Question: I am searching my Javascript file for certain text. I entered that text into the search box, and it helpfully tells me that there are four matches. So far, so good. But how can I go to the next/previous match?

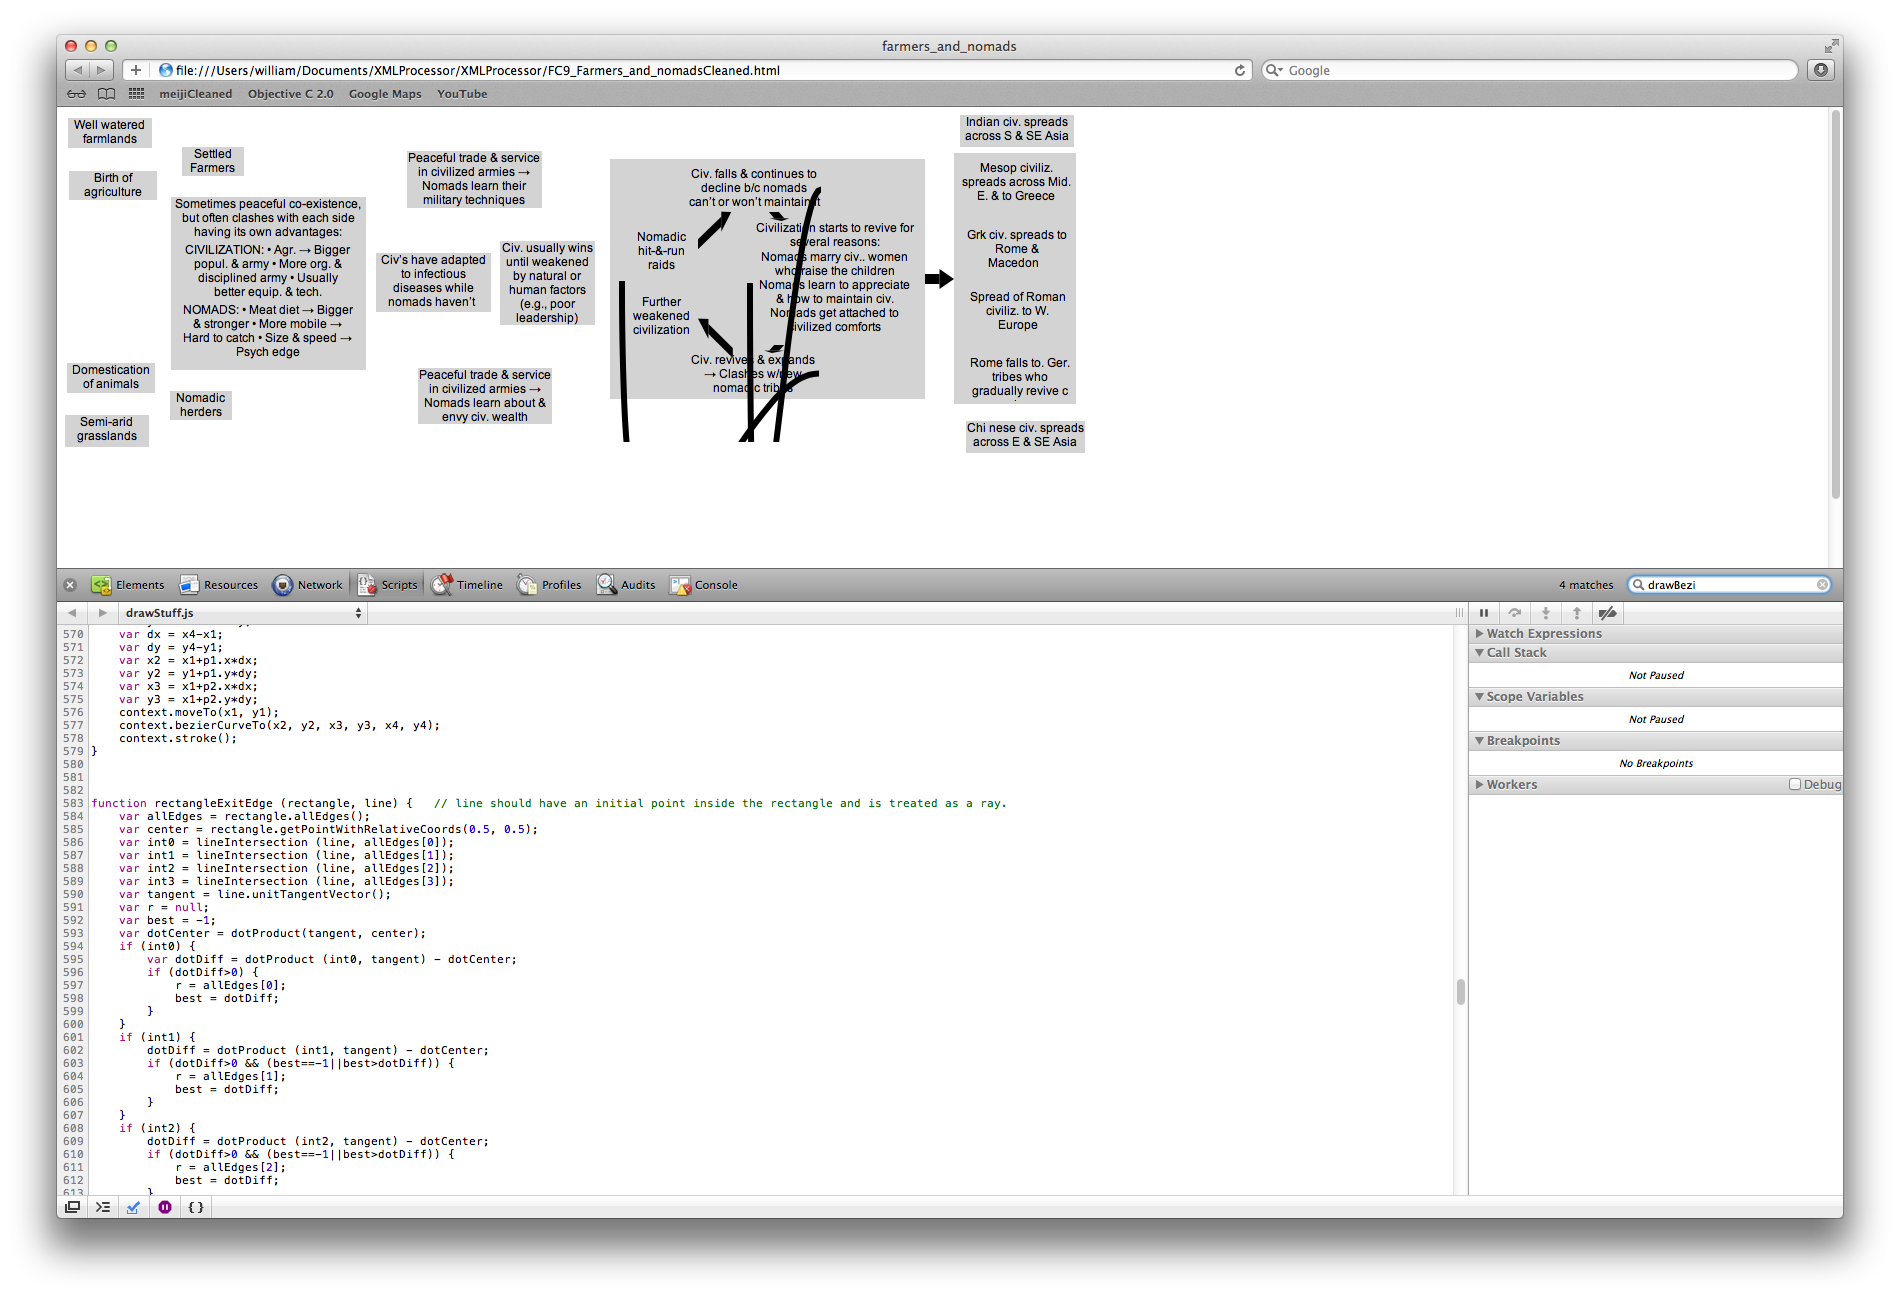
Answer: Just hit Return and Shift-Return.